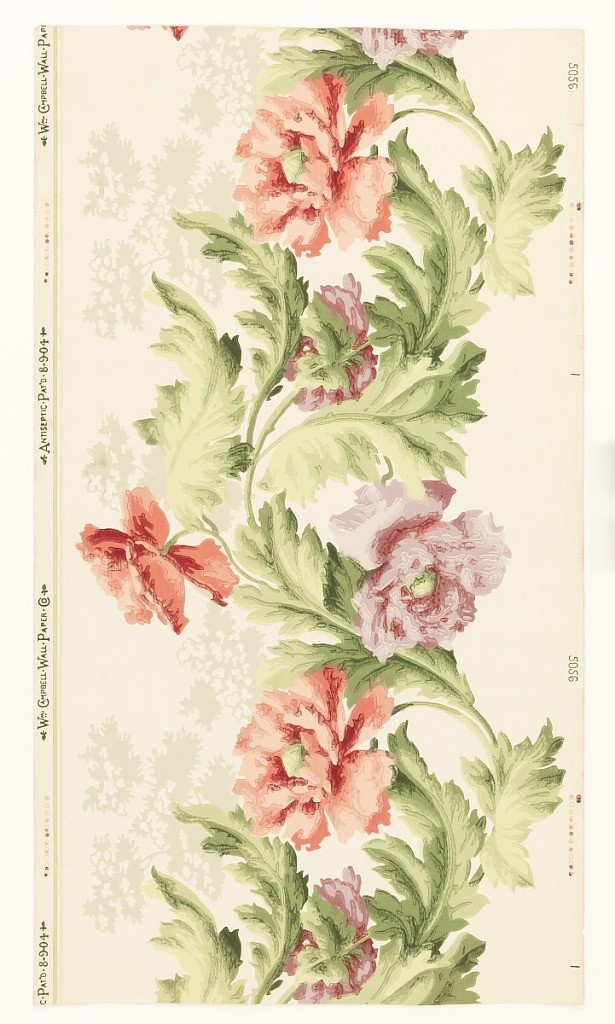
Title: Frieze
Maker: Wm. Campbell Wall Paper Company, 1872
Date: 1904
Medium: Machine-printed
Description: Wide frieze: continuous horizontal serpentine band of pink and lavender peonie-like flowers and green foliage. Printed in selvedge: "Wm. Campbell Wall Paper Co. Antiseptic pat'd 8-9-04"